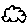
Label: cloud